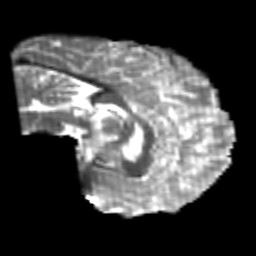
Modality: T2w
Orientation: sagittal
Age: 22
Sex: male
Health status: healthy
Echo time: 0.074 s